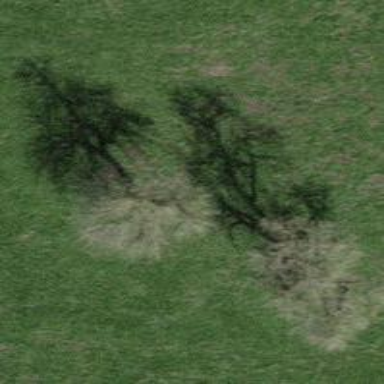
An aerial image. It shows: Single tag "natural: tree."